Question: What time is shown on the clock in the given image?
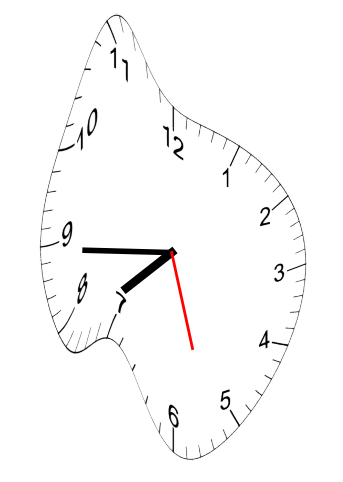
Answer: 07:44:27